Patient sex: M
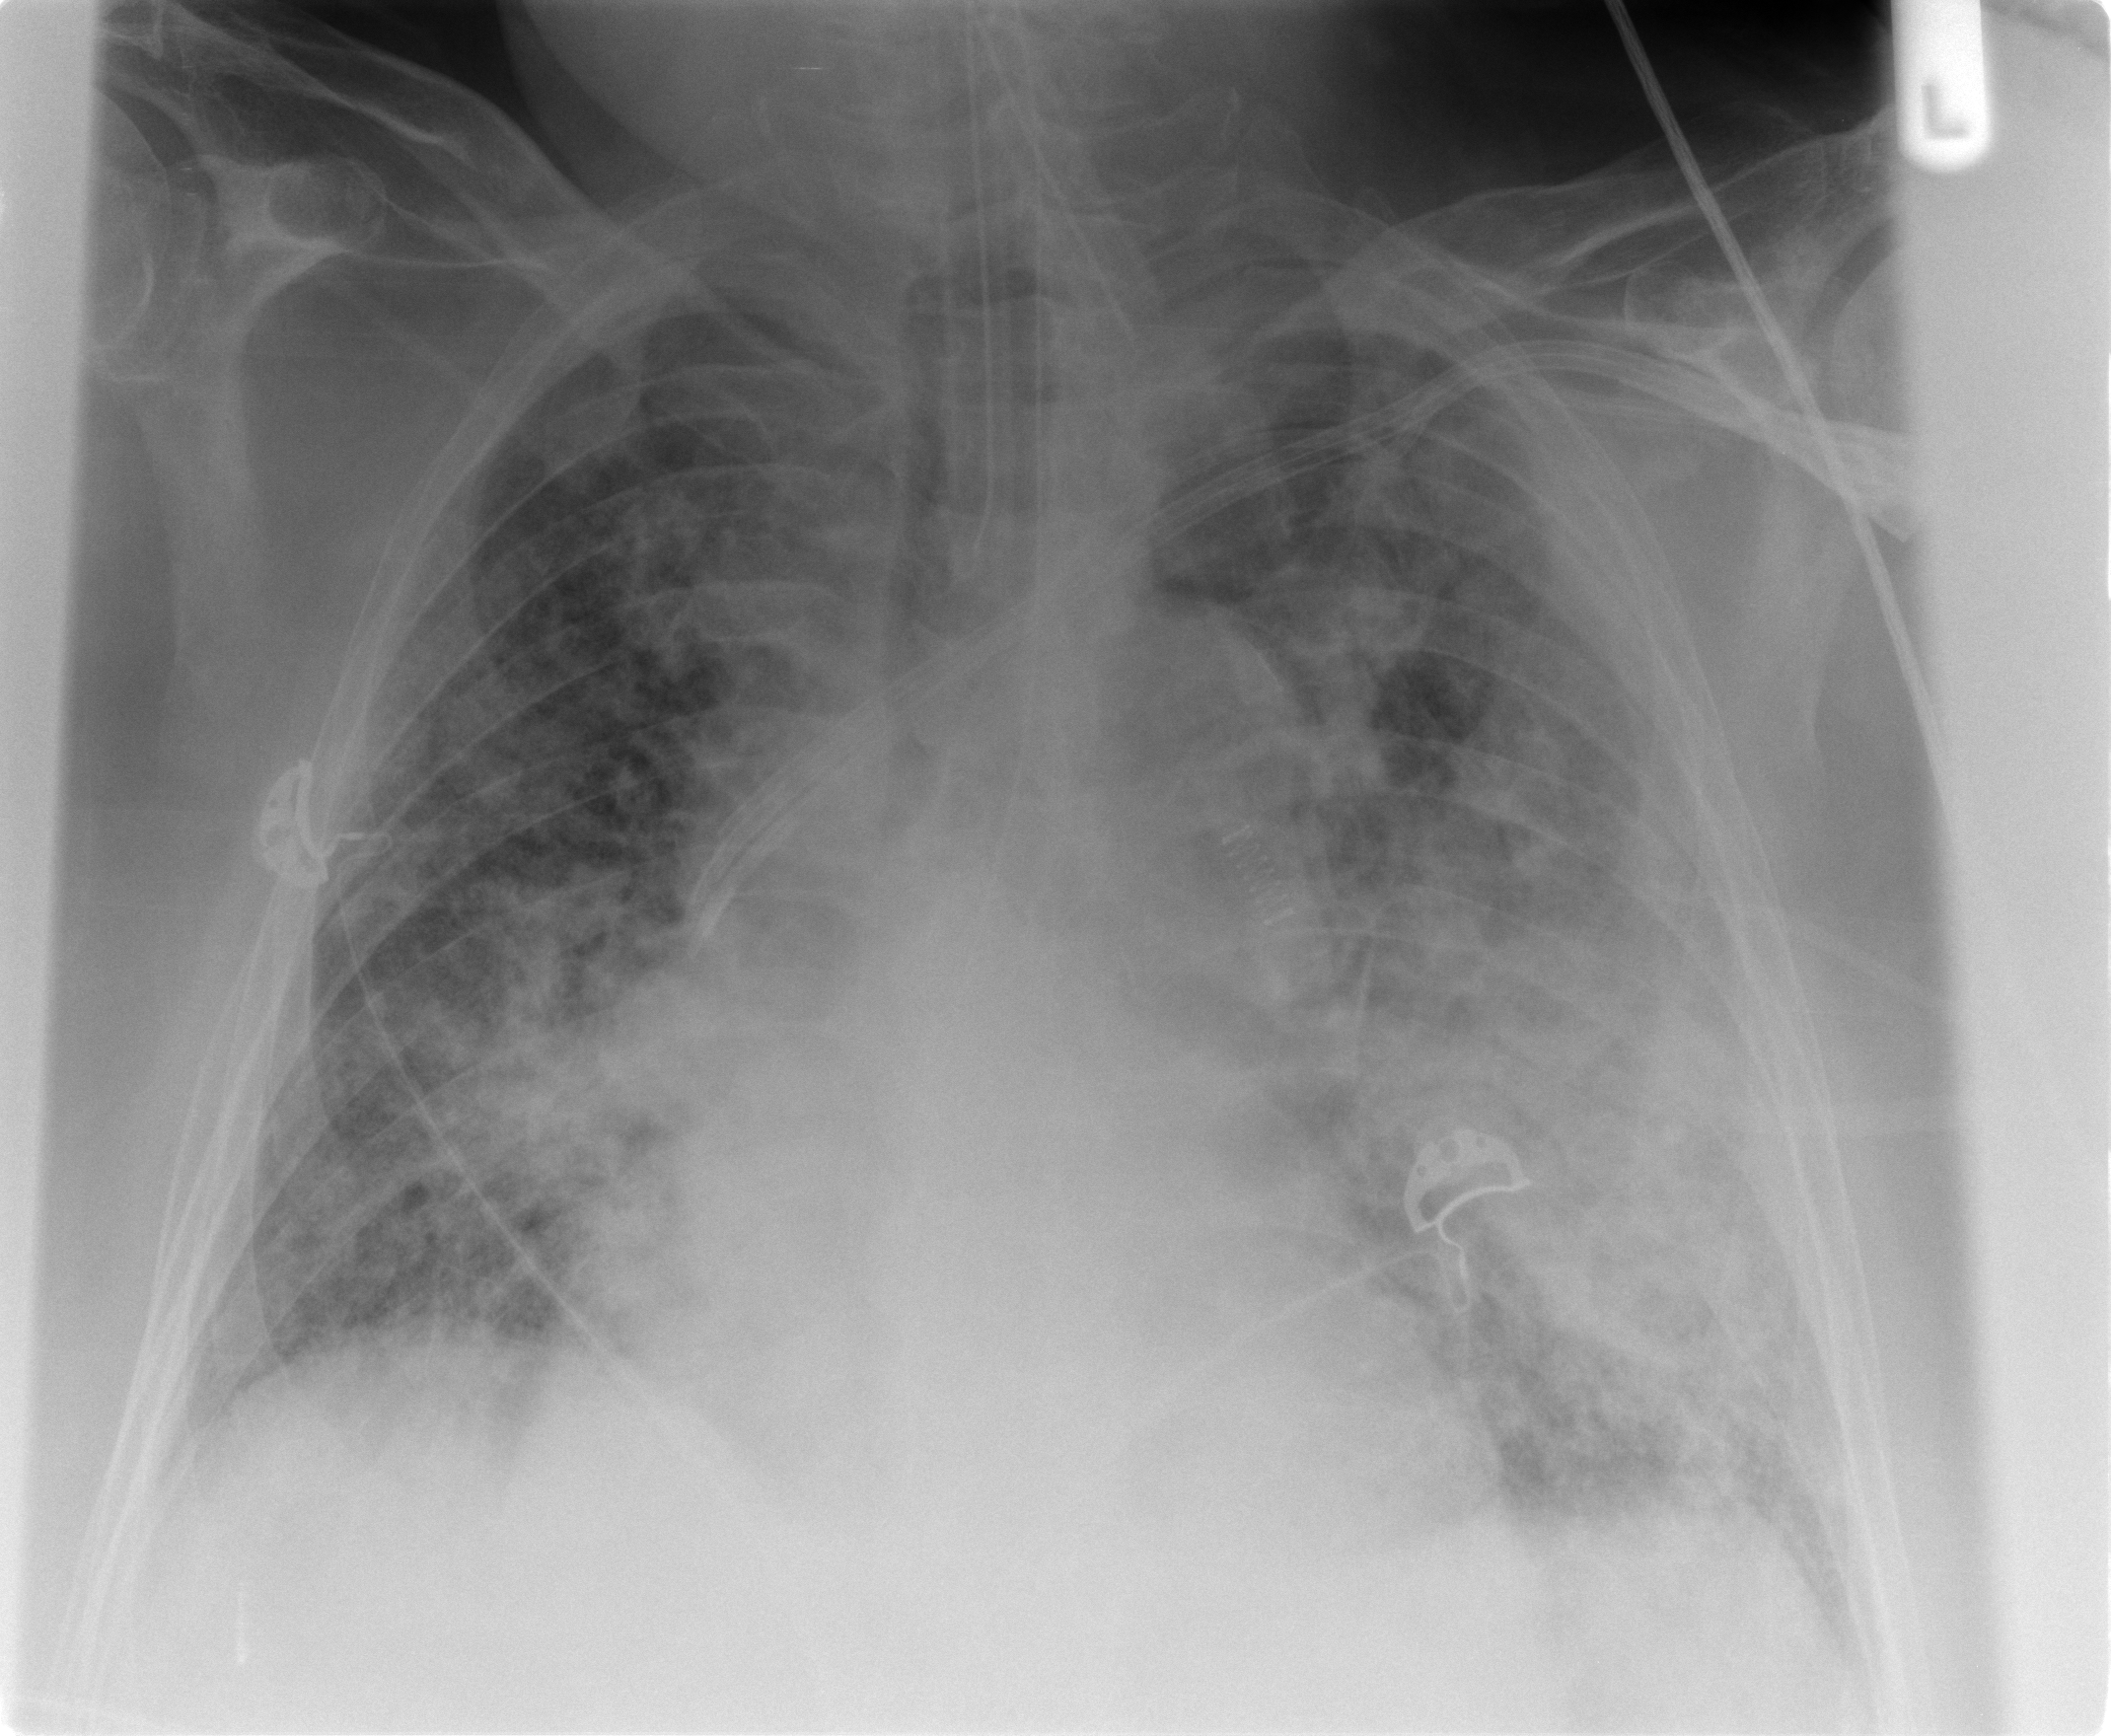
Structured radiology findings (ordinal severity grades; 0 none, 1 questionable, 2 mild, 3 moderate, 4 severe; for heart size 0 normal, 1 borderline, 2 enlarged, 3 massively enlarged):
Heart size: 1
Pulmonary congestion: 2
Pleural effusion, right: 2
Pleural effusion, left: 2
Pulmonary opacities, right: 4
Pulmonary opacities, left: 4
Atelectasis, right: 2
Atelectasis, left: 2